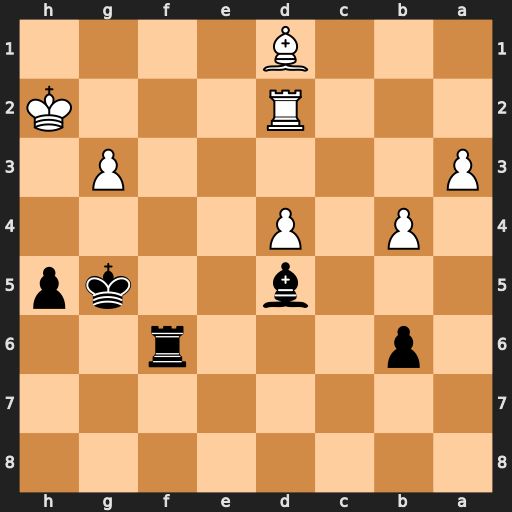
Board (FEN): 8/8/1p3r2/3b2kp/1P1P4/P5P1/3R3K/3B4
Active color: b
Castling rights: -
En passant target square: -
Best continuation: Rf1 Kh3 Rh1+